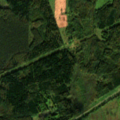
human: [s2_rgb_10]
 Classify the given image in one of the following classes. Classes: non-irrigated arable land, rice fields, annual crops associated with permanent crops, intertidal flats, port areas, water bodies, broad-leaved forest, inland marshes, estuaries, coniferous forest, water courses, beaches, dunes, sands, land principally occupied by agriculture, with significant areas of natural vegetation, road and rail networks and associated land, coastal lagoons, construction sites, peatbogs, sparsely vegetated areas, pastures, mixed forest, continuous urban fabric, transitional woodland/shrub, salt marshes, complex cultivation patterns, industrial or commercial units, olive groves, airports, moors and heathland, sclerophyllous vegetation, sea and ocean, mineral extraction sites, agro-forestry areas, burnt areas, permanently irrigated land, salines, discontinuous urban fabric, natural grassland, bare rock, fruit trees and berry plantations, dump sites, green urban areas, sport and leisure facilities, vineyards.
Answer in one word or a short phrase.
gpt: non-irrigated arable land, broad-leaved forest, coniferous forest, mixed forest, transitional woodland/shrub